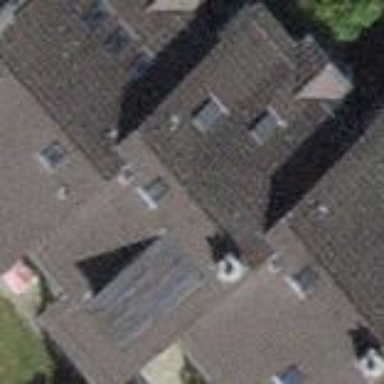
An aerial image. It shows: Residential building with gabled roof oriented across the structure.